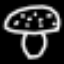
Label: mushroom